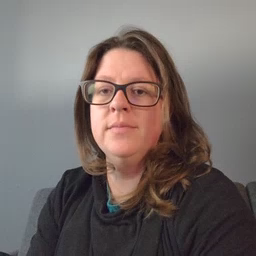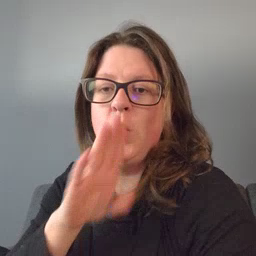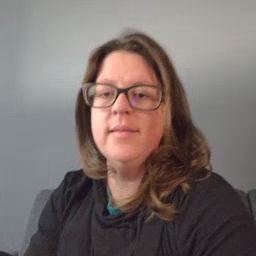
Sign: quiet